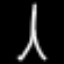
Label: The Eiffel Tower